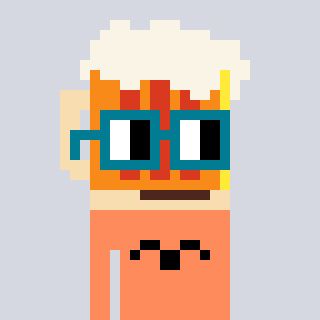
a pixel art character with square dark green glasses, a beer-shaped head and a peachy-colored body on a cool background